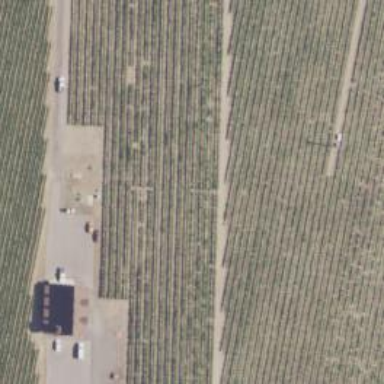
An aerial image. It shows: Vineyard where grapes are grown.